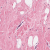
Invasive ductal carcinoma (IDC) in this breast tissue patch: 0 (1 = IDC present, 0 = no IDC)